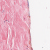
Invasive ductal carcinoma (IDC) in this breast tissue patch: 0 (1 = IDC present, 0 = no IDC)